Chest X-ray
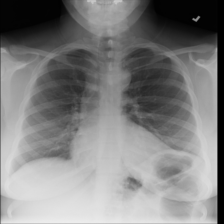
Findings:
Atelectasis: negative
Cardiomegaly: negative
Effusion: negative
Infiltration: negative
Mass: negative
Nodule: negative
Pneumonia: negative
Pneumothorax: negative
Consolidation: negative
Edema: negative
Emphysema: negative
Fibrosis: negative
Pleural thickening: negative
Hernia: negative